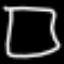
Label: square